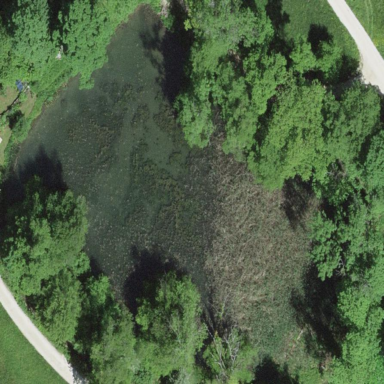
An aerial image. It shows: Pond with natural water.